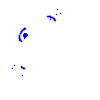
Particle: proton